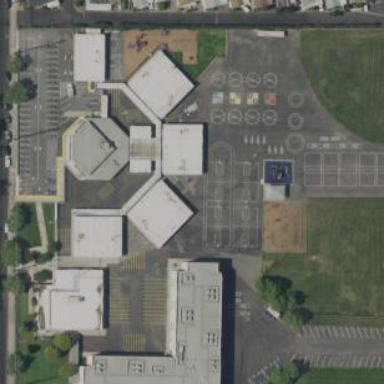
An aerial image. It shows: School.